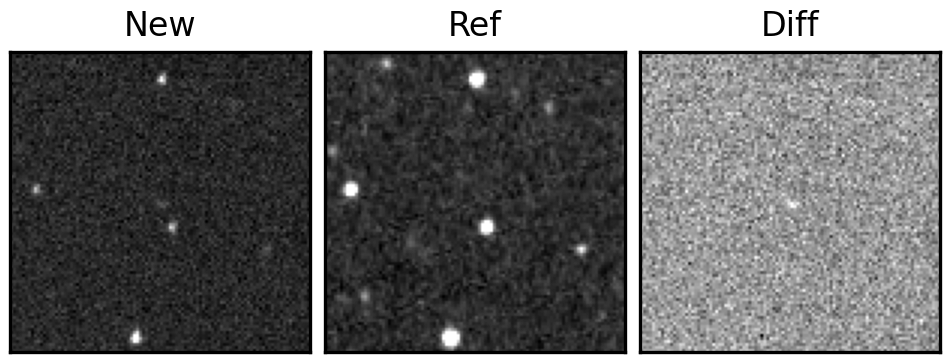
Label: real